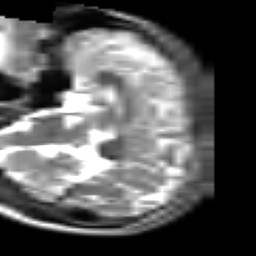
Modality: T2w
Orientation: sagittal